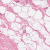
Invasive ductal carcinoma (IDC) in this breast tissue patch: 0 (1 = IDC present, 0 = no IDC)